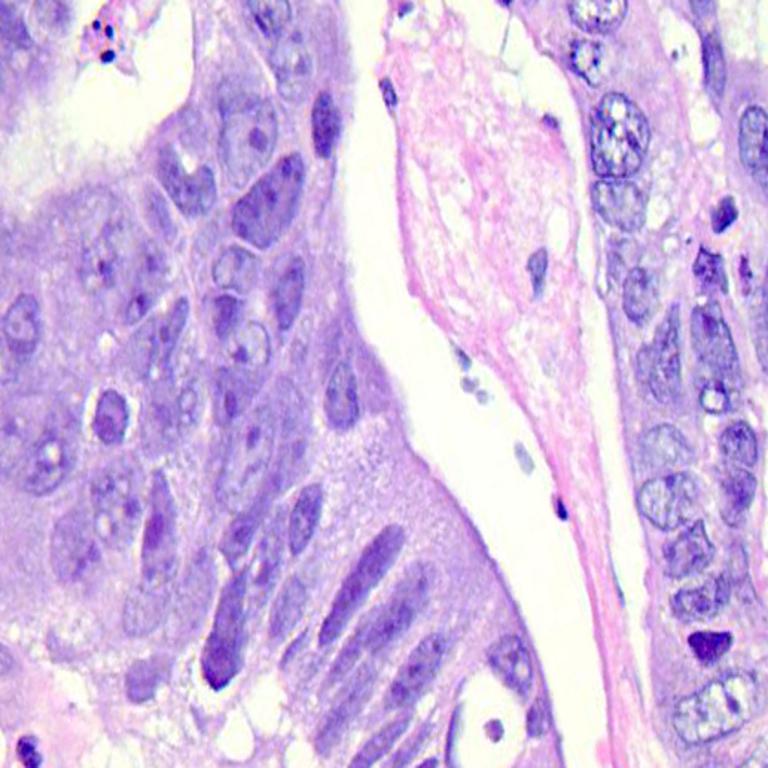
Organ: colon
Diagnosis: adenocarcinomas